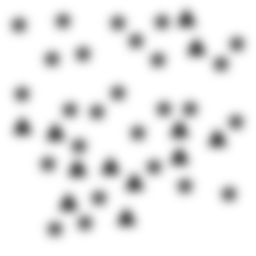
Squares: 0
Triangles: 12
Stars: 26
Total shapes: 38